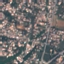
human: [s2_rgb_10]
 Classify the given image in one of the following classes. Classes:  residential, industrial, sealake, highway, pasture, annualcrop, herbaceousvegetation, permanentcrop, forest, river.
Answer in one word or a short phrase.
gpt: Residential